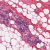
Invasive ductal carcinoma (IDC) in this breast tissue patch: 0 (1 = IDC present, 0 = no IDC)